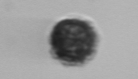
Label: Dinophyceae